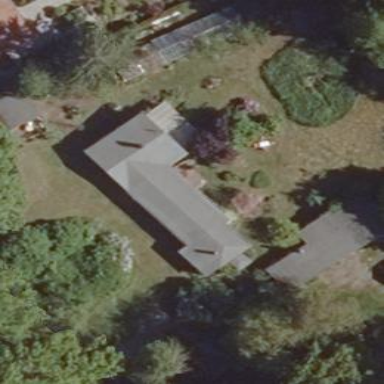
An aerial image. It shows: Part of building.